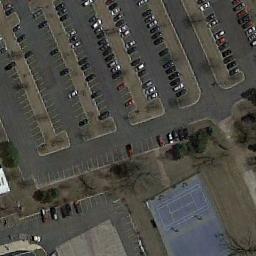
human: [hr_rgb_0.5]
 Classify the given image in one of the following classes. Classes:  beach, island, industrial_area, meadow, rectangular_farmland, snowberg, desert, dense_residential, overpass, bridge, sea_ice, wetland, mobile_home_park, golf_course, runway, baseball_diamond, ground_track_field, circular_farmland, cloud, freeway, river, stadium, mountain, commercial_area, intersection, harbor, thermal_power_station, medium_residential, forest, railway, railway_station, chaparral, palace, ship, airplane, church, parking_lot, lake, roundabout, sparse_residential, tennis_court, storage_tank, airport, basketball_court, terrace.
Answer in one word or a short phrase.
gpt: tennis_court